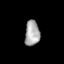
Tissue: prostate
Cell type: T cells
Senescence score: 0.3521
Nuclear area (px): 361
Mean DAPI intensity: 169.839